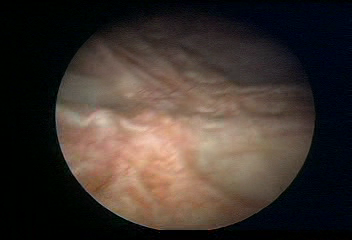
Modality: WLC
Class: Normal mucosa
Bladder cancer association: No